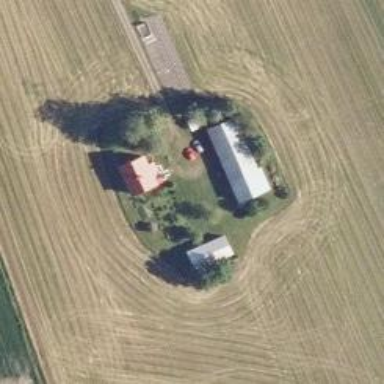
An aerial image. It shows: Farm.